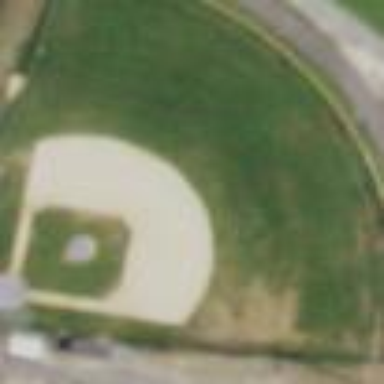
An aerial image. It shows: Baseball pitch for leisure land.